Frequency: 80000
Velocity: 0,248
Power: 10,6
Pulse duration: 0,0000001
Pass count: 1
Magnification: 10
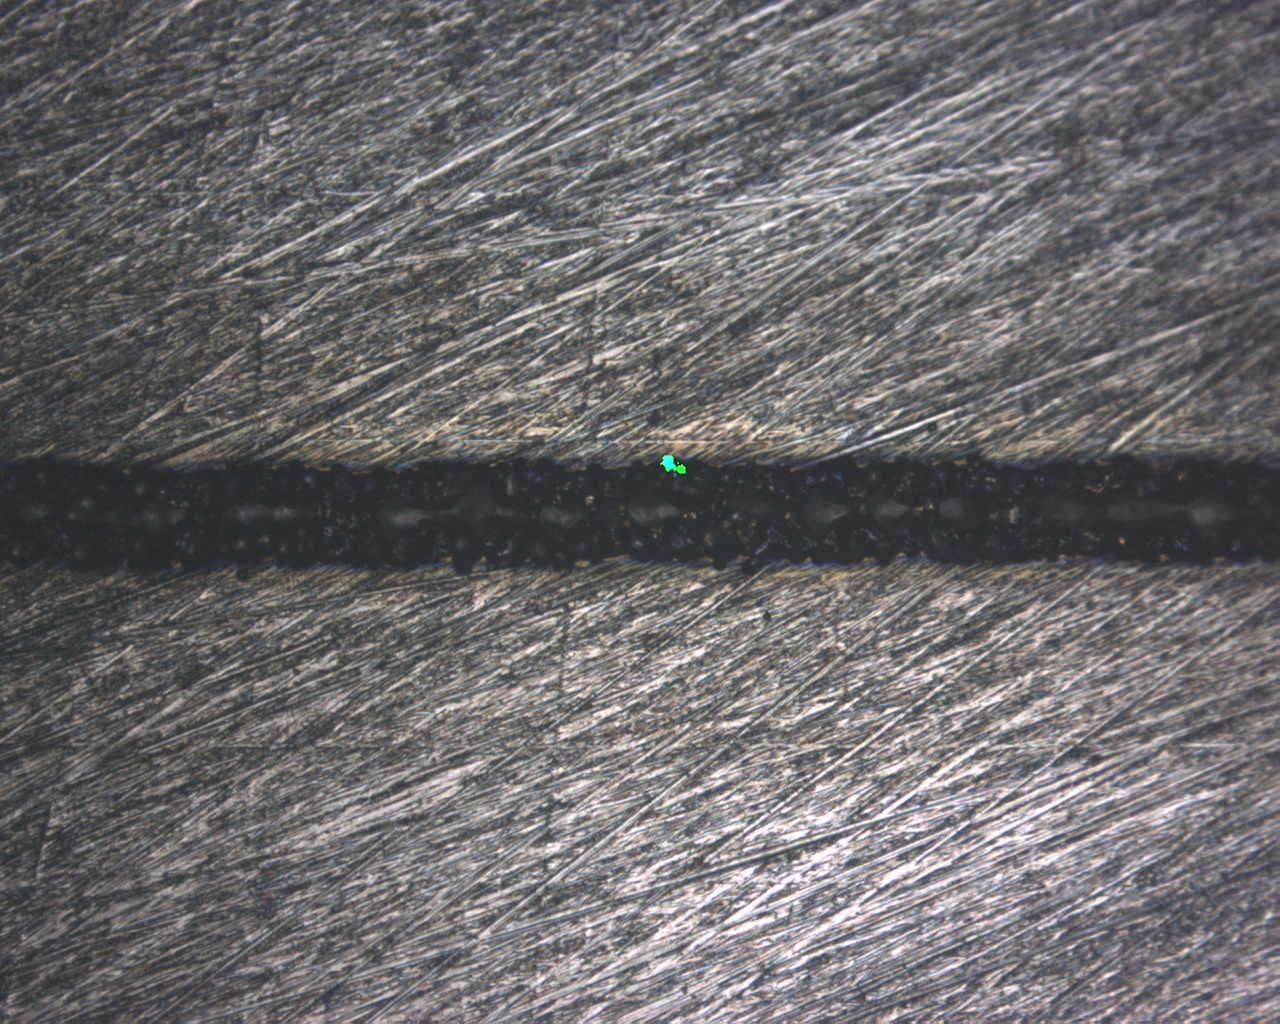
Measured width: 131.053
Other width: 54.384